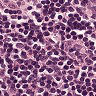
Metastatic tissue present: no